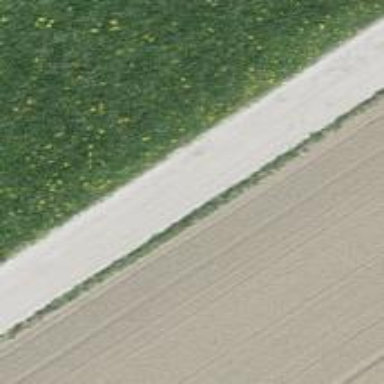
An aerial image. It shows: Track with compacted grade 2 surface.